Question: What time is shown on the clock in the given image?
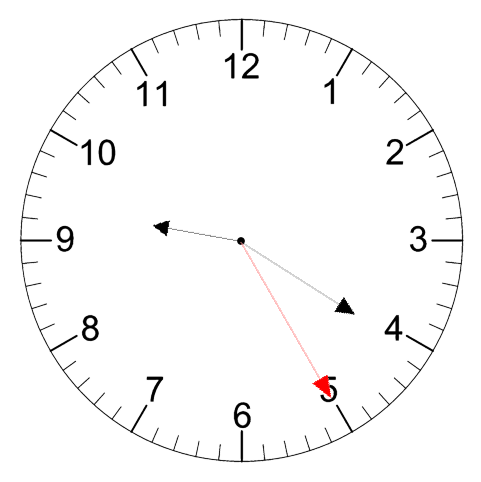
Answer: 09:20:25